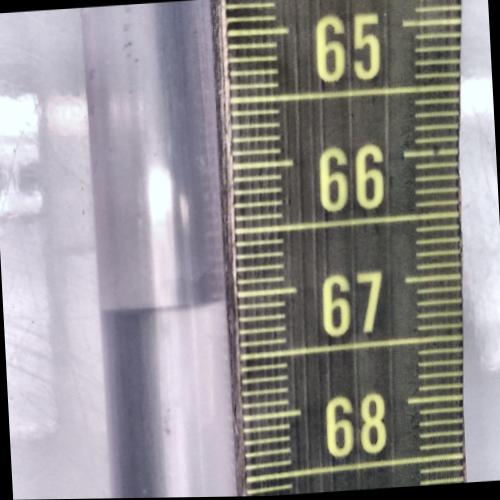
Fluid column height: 67.1 cm